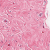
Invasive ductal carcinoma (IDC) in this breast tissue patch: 0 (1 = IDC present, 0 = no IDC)